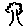
Label: tree